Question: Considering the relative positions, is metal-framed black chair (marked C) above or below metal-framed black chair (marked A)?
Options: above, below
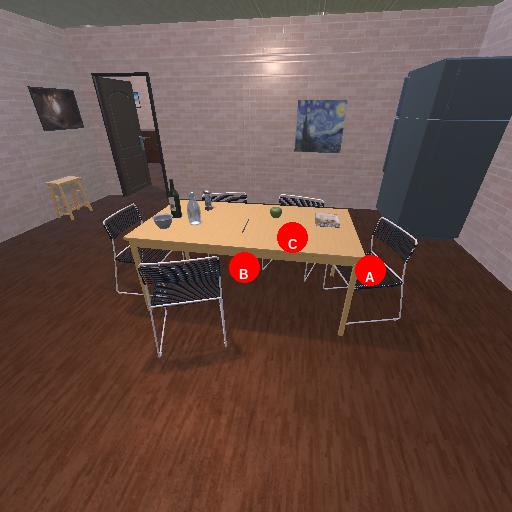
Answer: above